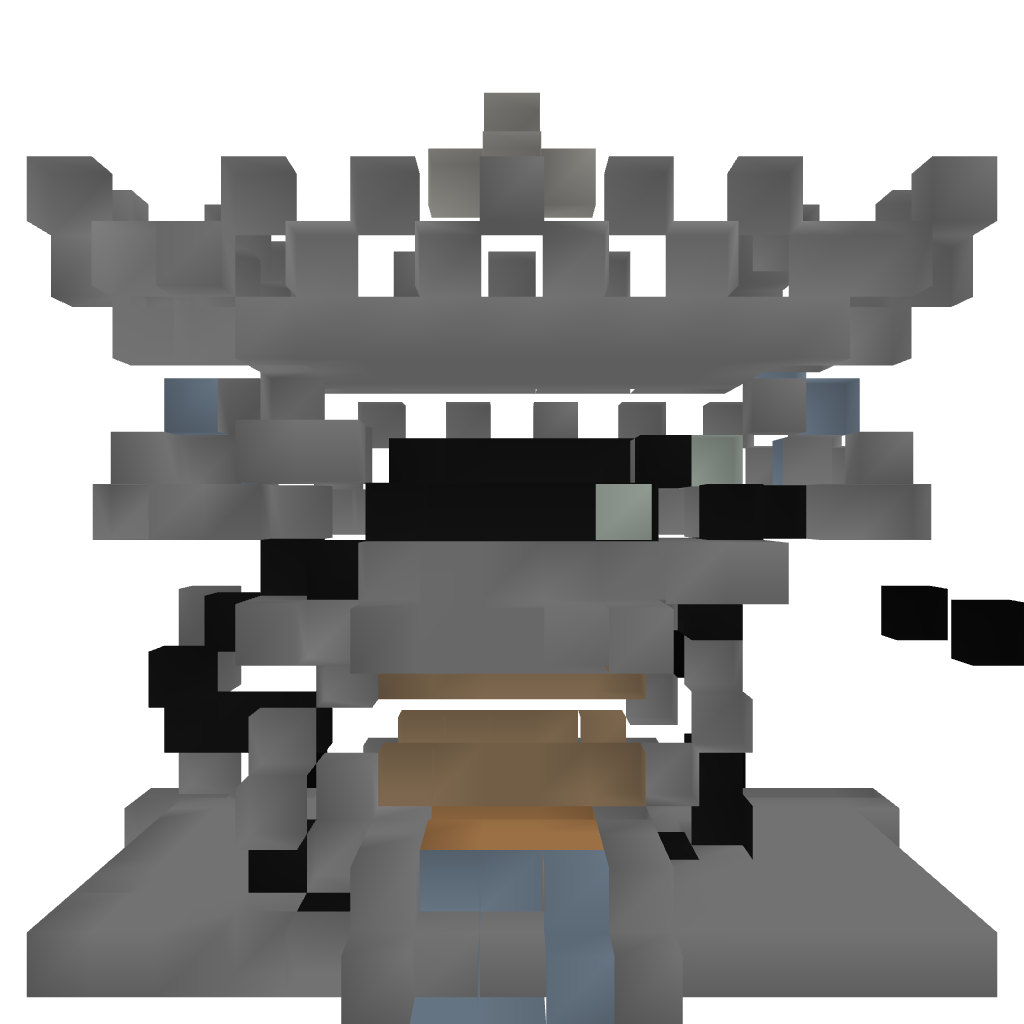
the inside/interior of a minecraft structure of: Castle Gate